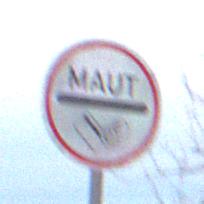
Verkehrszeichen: MautflichtigeStrecke
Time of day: MorningAfternoon
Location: Outdoor (Suburban)
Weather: Overcast
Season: NotSpecified
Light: Natural